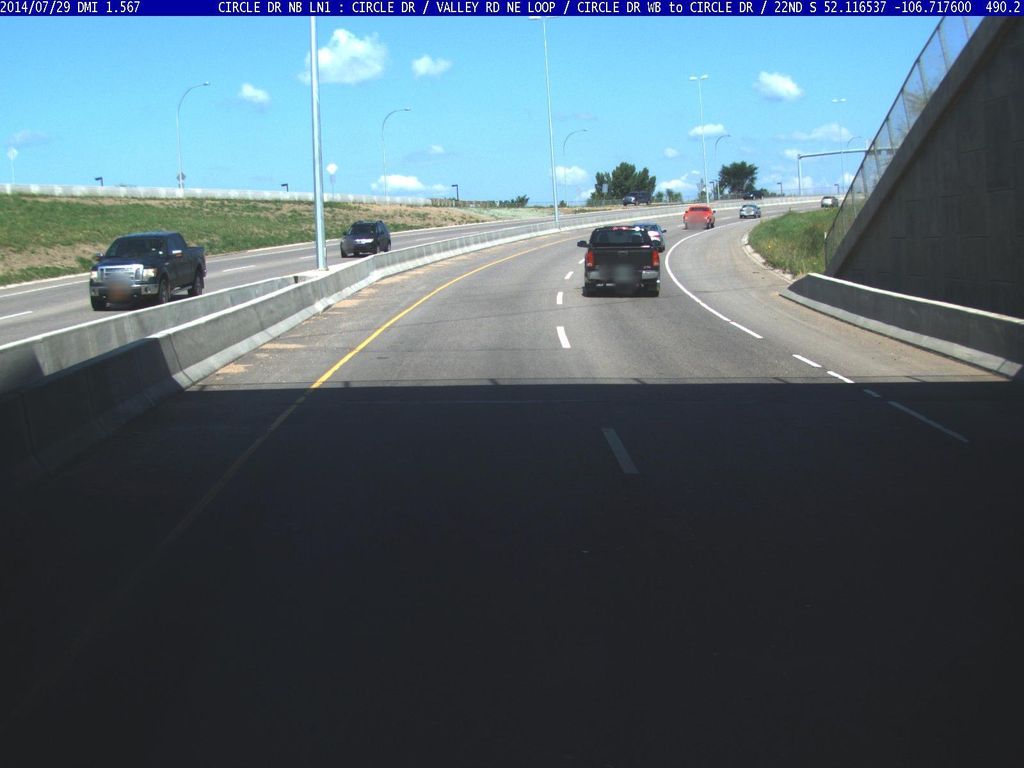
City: saskatoon